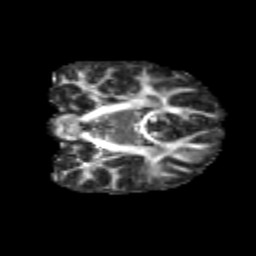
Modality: FA
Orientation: coronal
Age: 9
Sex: female
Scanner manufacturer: siemens
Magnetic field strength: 3 T
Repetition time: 3.8 s
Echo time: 0.07 s